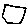
Label: hexagon